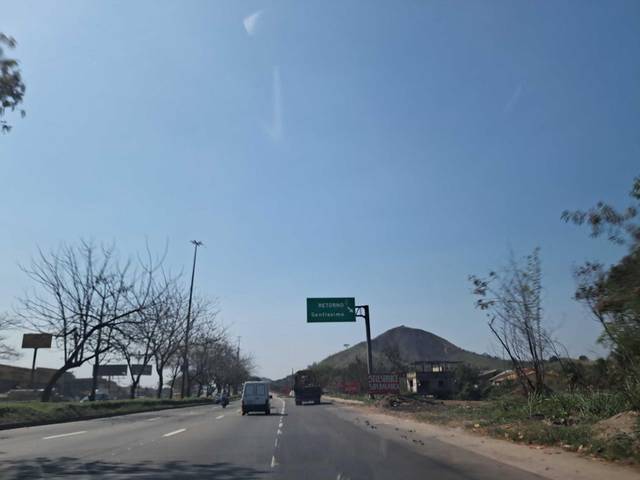
Region: Brazil
Coordinates: -22.861, -43.512